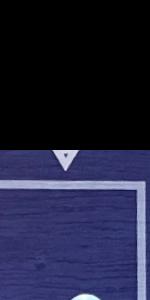
Label: Empty